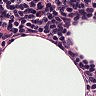
Metastatic tissue present: no